Question: I have an FAQ page with questions:
<URL>
The positioning of the question is correct (acceptable is probably a better word) in Chrome, but when I look at it in Firefox, it's floating too much to the right:

Does anyone know what piece of code I need to change?
I tried padding and margin but it messes it up in Chrome.
I also tried adding stuff to 'Element' tag but no joy except in Firebug!
Hope someone can help.
This is the HTML code I use:
'''
<div class="headerstandard">Important Information before you begin your application!</div>
<div id="faq">
<div id="faqSection">
<dl>
<dt>How do I apply to join SimplyPsychics.com?</dt>
<dd>To join our team, you must complete an online application. Unfortunately we don't send application forms in the post.</dd>
</dl>
</div></div></div>
'''
And this is my CSS:
'''
#faq{
width:100%;
background-color: #fcf6ff;
border-radius: 5px;
}
#faqSection{
text-shadow:1px 1px 0 white;
}
.headerstandard{
color:#9a3ba8;
font-size:22px;
margin-top:14px;
position:relative;
border:1px solid transparent;
}
dt{
color:#8F9AA3;
font-size:18px;
padding: 10px;
position:relative;
cursor:pointer;
border:1px solid transparent;
}
dt:hover{ color:#9a3ba8;}
dt.opened { background-position:left bottom;}
dd{
font-size:14px;
color:#717f89;
line-height:1.5;
padding:0px 15px 0px 15px;
width:95%;
display:none;
-webkit-margin-start: 0px !important;
}
'''
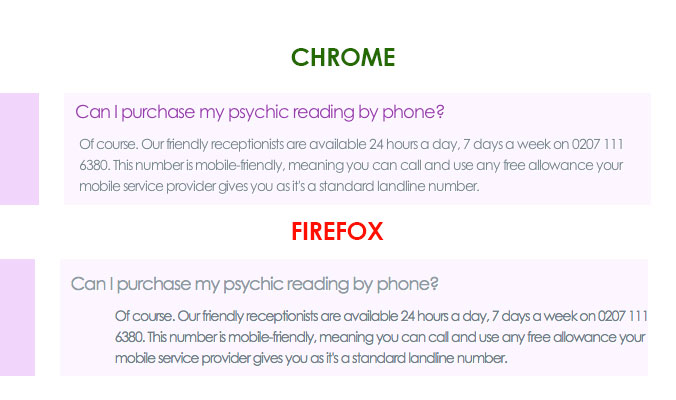
Answer: Someone answered this but their answer got deleted! :(
I did a CSS Reset and applied this code to the header of the document, just before calling the stylesheet. It fixed it in chrome too:
'''
dl, dt, dd {
margin: 0;
padding: 0;
border: 0;
font-size: 100%;
font: inherit;
vertical-align: baseline;
}
'''